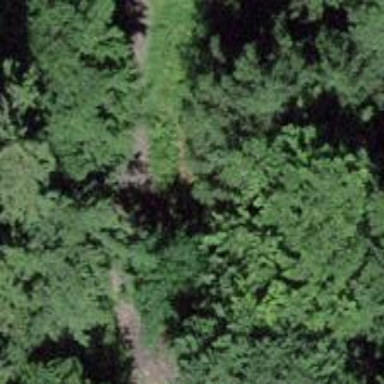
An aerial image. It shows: Unpaved path.